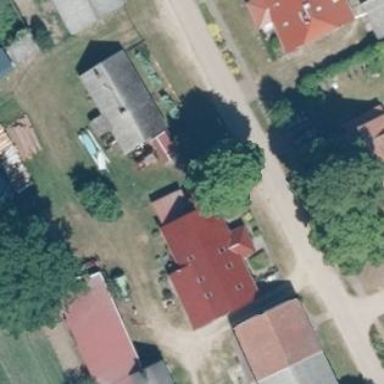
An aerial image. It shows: Detached building.